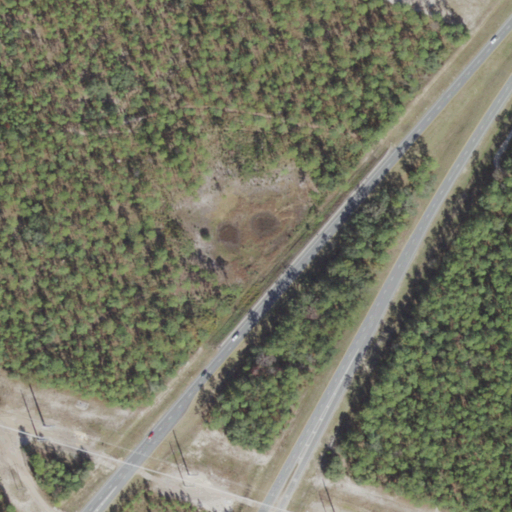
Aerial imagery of depression(s) in Florida named Blue Sink containing evergreen forest, low intensity development, open development, grassland, shrub, barren land, medium intensity development, and open water